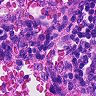
Metastatic tissue present: no